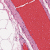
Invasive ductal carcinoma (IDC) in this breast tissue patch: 0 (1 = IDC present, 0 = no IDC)